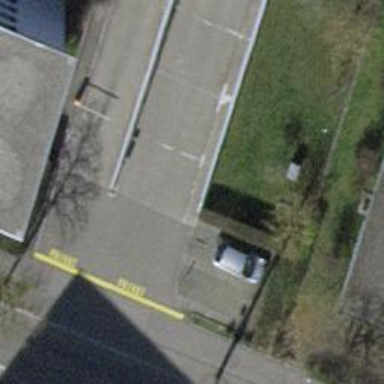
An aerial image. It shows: Bollard.